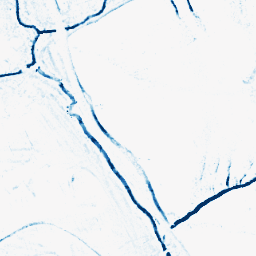
Category: morphological
Decomposition family: morphological_square
Decomposition parameters: operation: closing
size: 5
Upsampling method: linear_exact
Upsampling parameters: scale: 8
Upsampling scale: 8